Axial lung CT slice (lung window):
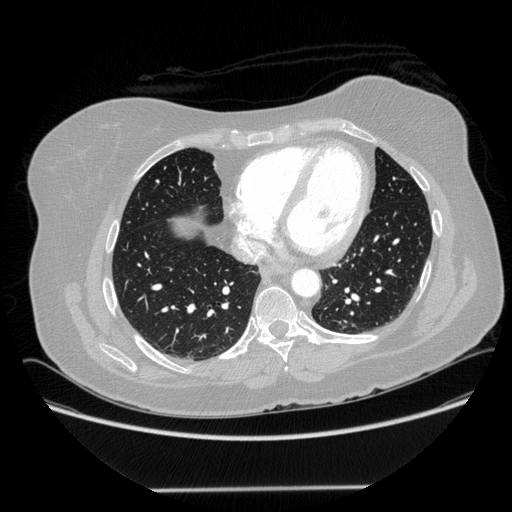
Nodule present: no